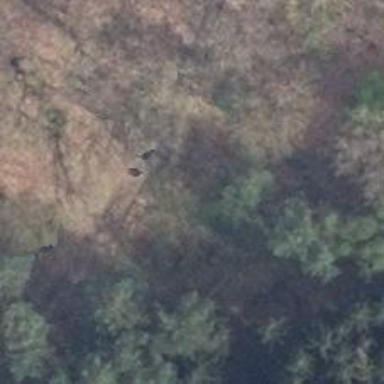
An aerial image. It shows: Hunting stand.